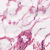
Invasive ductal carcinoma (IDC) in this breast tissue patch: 0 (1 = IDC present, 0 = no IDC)